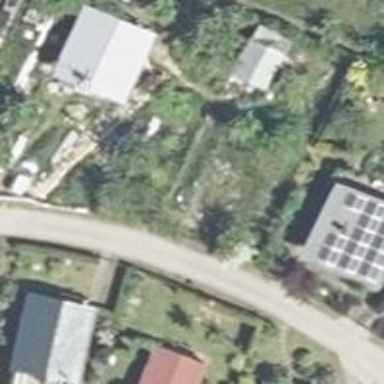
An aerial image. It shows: Simple house.